Question: I have this:
'''
<span class="fc-event-title" style="background-color:#5E37AD;border-color:#5E37AD">1.test fred 5 &lt;i&gt;(9.5h)&lt;/i&gt;</span>
'''
and I see it like this:

I cannot change the span tag, that is part of fullcalendar. What could I do to see italics rather than the tag itself?
Thanks
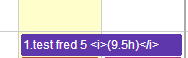
Answer: Change this:
'''
1.test fred 5 <i>(9.5h)</i>
'''
To this:
'''
1.test fred 5 <i>(9.5h)</i>
'''